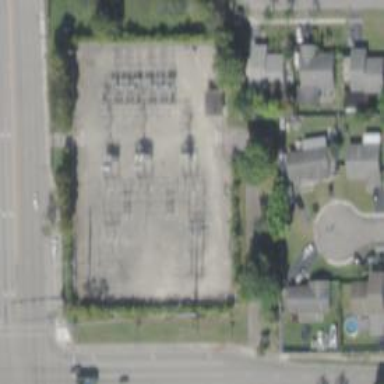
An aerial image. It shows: Switch used for power control.